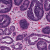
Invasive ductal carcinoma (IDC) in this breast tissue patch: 0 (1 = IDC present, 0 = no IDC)